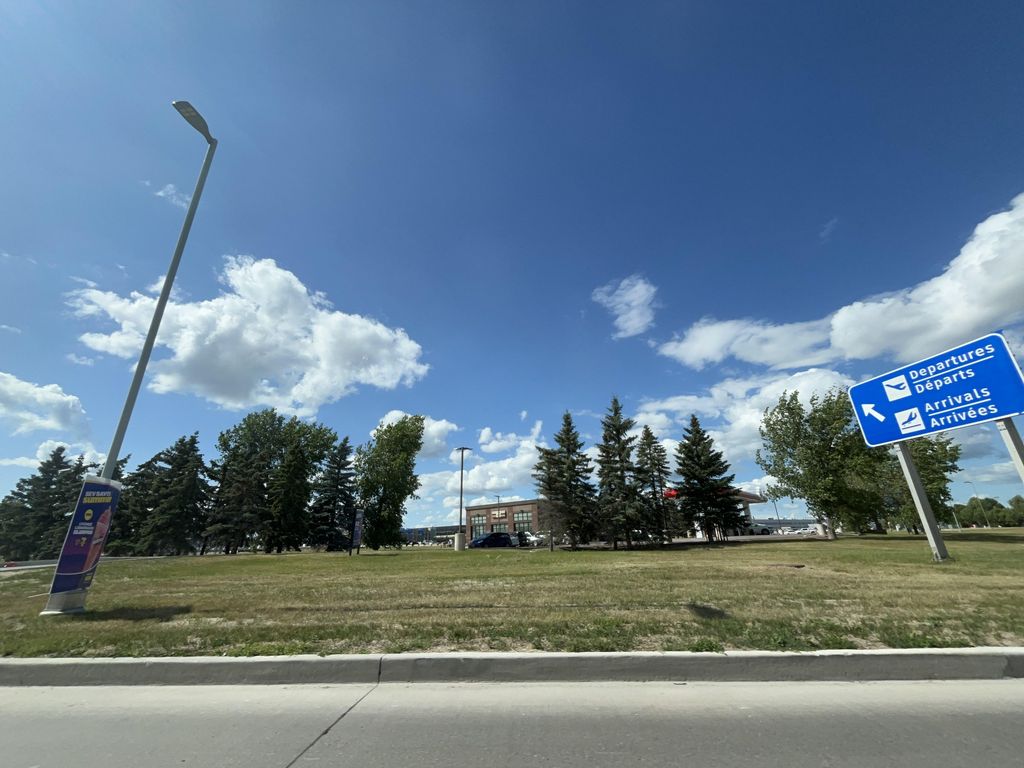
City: winnipeg